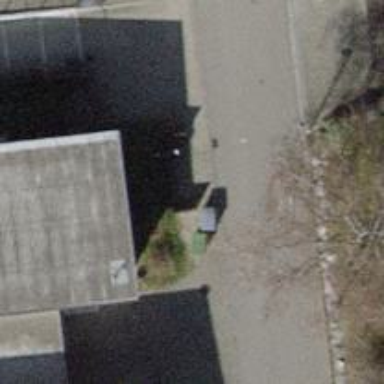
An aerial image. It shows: Recycling container for green waste at recycling facility.